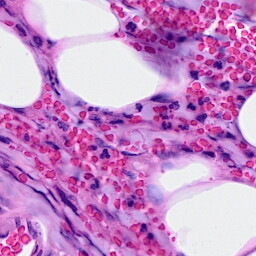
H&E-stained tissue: Breast